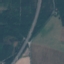
Land use / land cover class: Highway